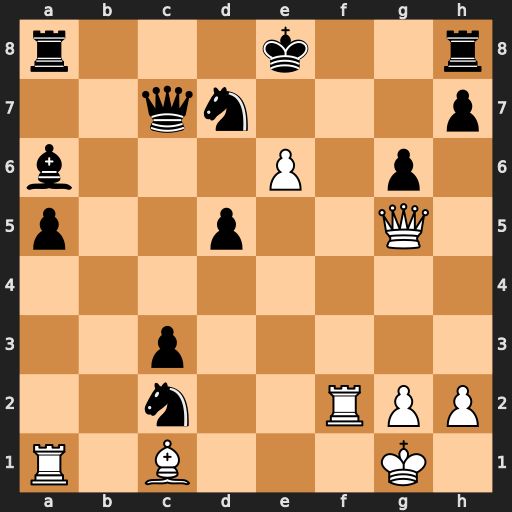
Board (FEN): r3k2r/2qn3p/b3P1p1/p2p2Q1/8/2p5/2n2RPP/R1B3K1
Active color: w
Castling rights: kq
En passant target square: -
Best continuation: exd7+ Qxd7 Qf6